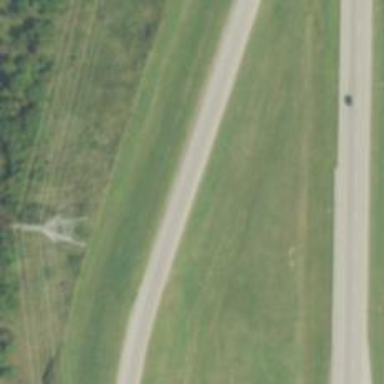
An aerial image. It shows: Trunk link highway.